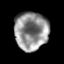
Tissue: prostate
Cell type: Epithelial cells
Senescence score: 0.3251
Nuclear area (px): 1267
Mean DAPI intensity: 144.283